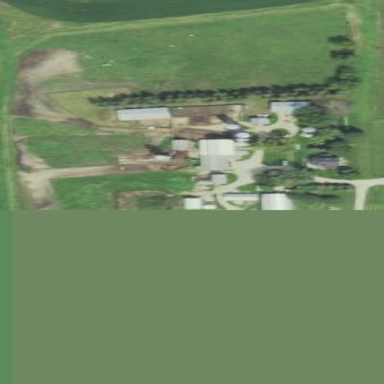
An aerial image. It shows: Farmyard area.